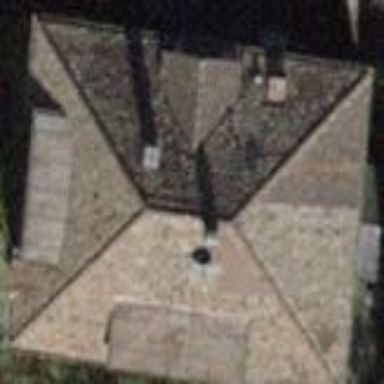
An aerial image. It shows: Residential building with hipped tile roof.